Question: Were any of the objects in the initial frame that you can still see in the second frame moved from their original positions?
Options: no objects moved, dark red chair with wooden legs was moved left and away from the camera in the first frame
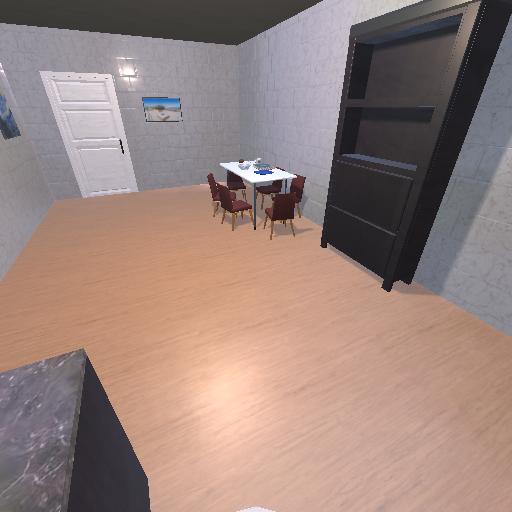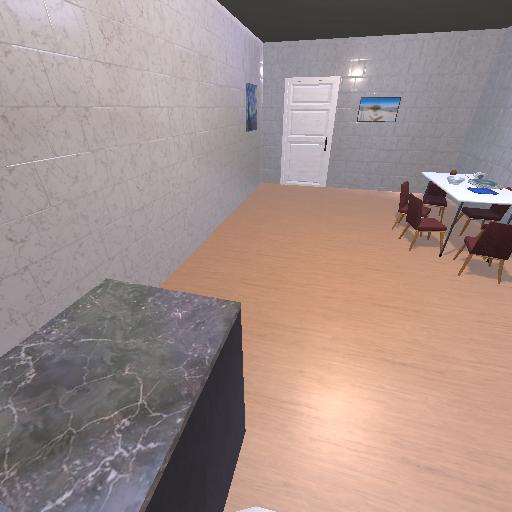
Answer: no objects moved